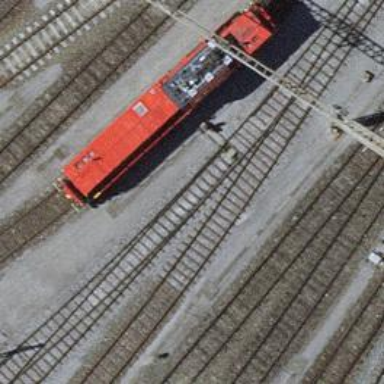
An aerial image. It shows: Railway switch.